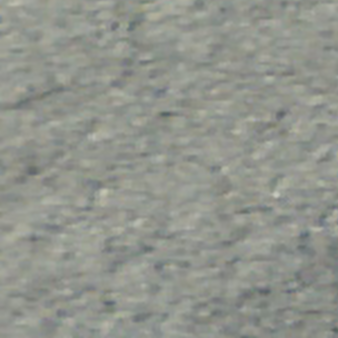
Label: other